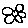
Label: flower